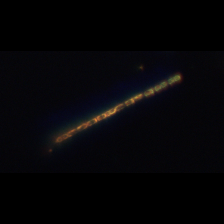
Taxon: Skeletonema
Group: Diatoms